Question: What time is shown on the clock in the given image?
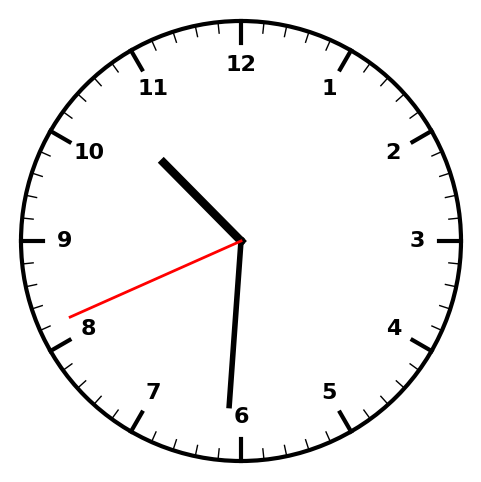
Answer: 10:30:41